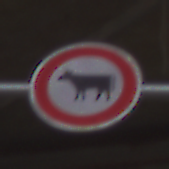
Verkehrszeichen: VerbotViehtrieb
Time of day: Midday
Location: Roofed (Special)
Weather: Overcast
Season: NotSpecified
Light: Natural